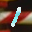
Label: 1